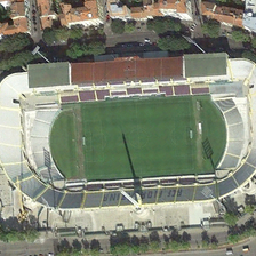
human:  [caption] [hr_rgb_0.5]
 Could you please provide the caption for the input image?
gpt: Several red buildings are near a stadium with sparse green trees.

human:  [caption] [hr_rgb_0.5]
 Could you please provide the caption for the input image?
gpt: Several red buildings are near a stadium surrounded by barely green trees.

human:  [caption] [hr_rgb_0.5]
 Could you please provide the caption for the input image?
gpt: several red buildings are close to a stadium surrounded by sparsely green trees.

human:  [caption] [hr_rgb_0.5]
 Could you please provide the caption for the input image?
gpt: Many red buildings near the stadium have some green trees.

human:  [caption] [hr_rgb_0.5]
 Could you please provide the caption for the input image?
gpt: Some red buildings are near the stadium surrounded by green trees.